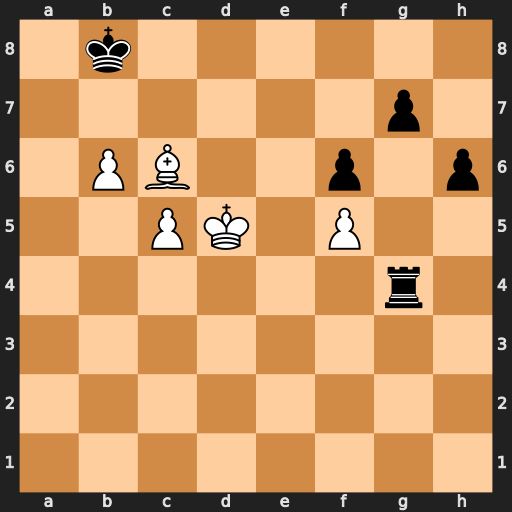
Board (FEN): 1k6/6p1/1PB2p1p/2PK1P2/6r1/8/8/8
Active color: w
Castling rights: -
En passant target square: -
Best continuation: Kd6 Rb4 Bd5 h5 c6 Rxb6 Kd7 Ka7 c7